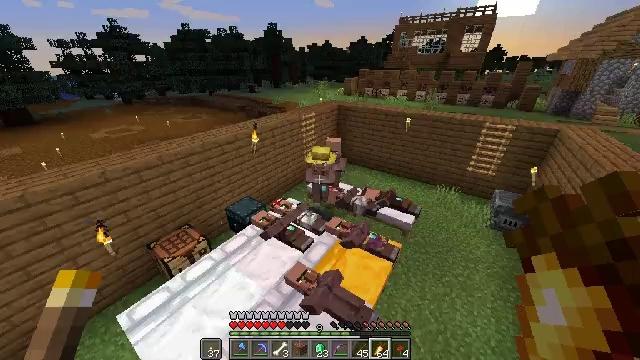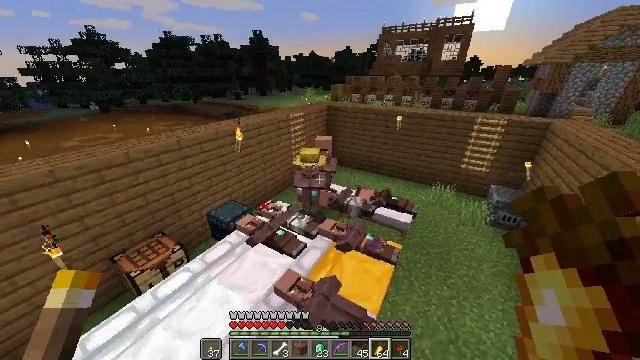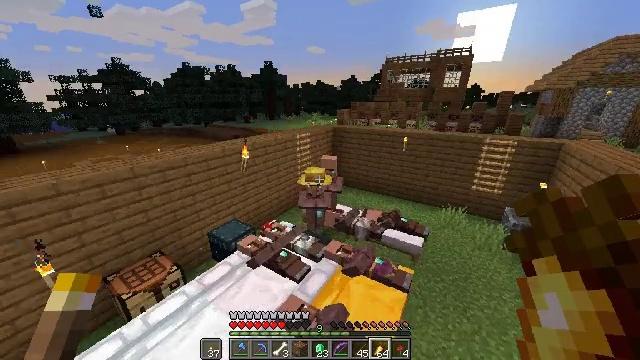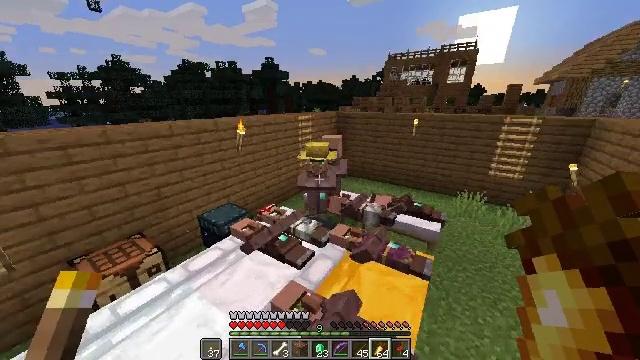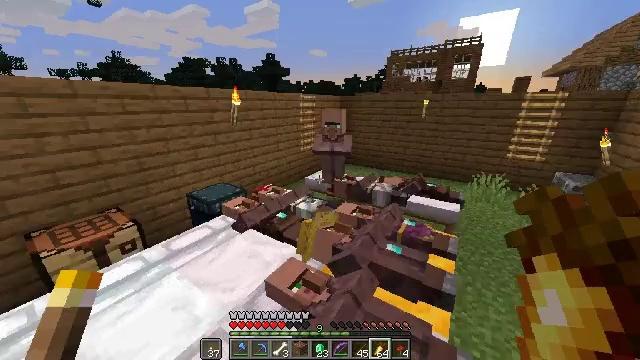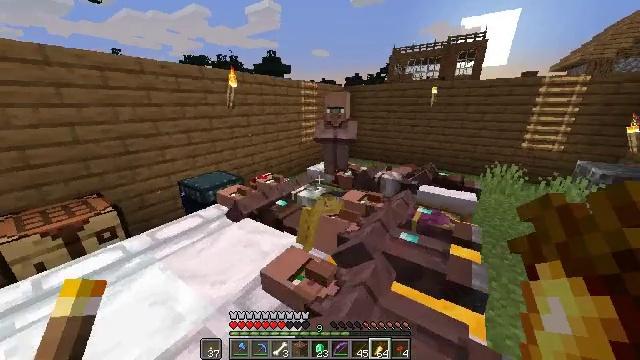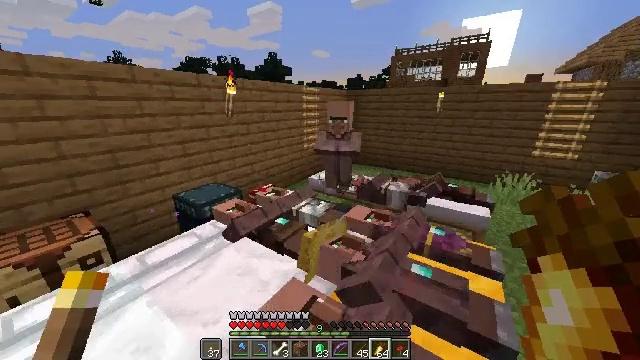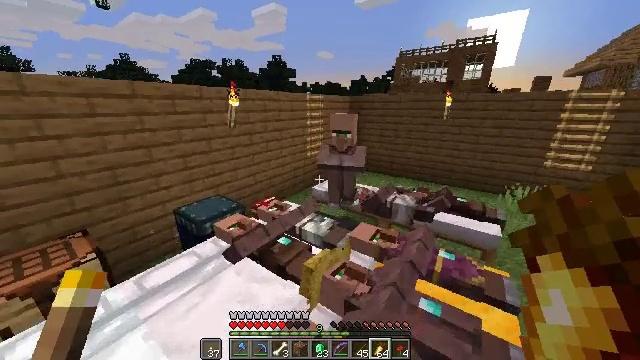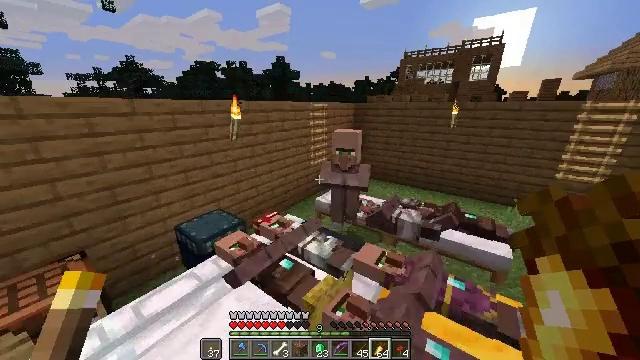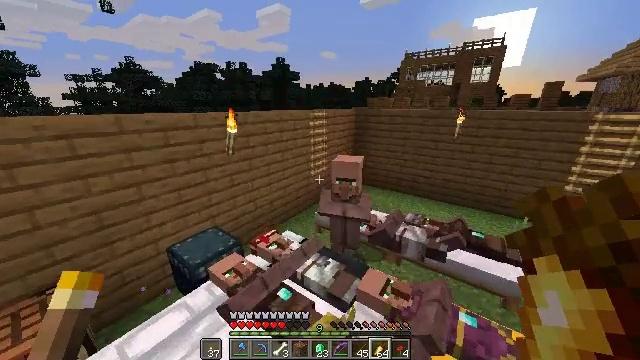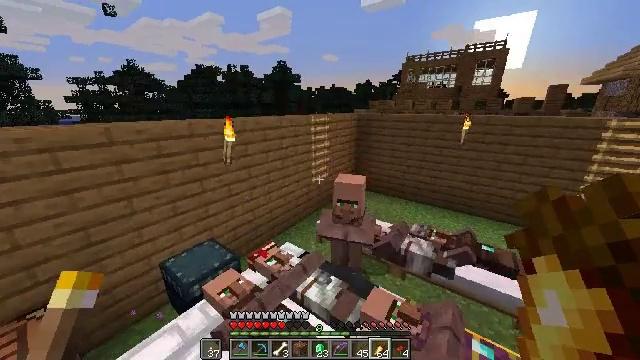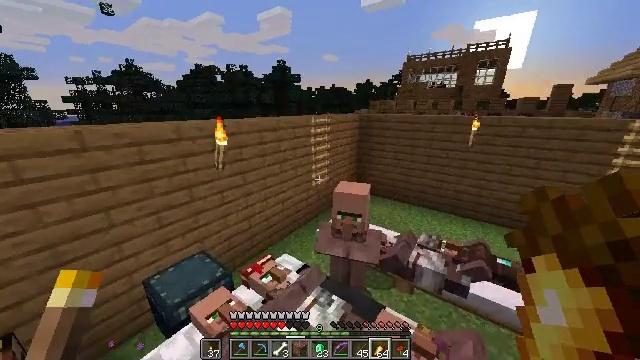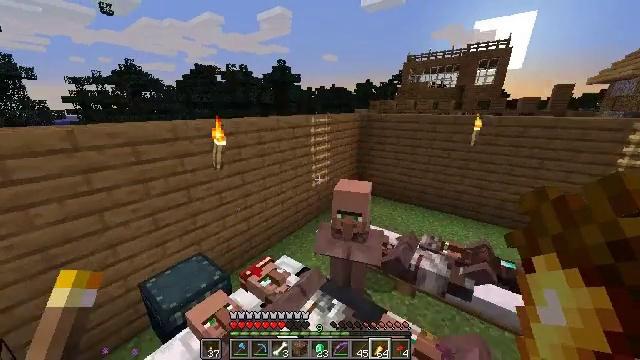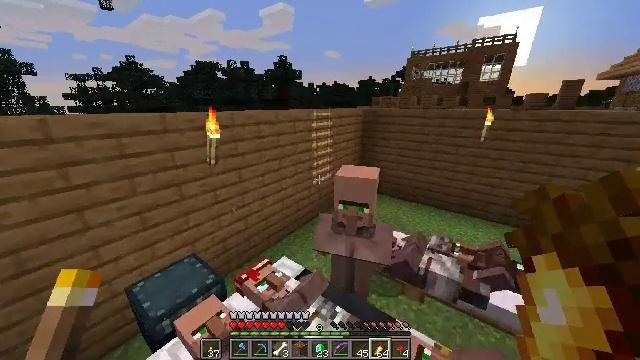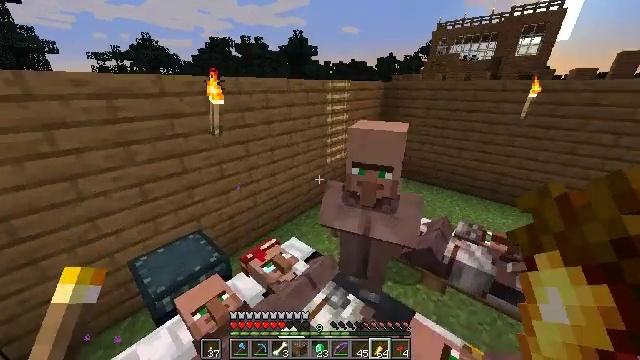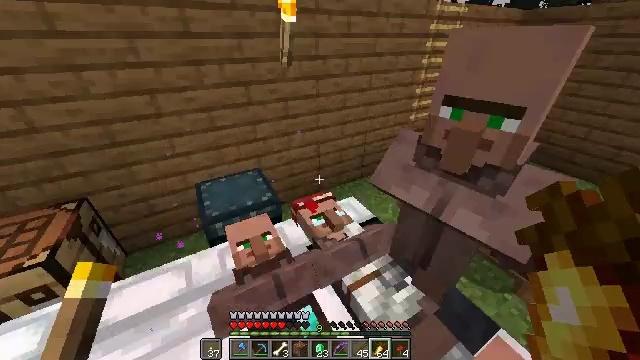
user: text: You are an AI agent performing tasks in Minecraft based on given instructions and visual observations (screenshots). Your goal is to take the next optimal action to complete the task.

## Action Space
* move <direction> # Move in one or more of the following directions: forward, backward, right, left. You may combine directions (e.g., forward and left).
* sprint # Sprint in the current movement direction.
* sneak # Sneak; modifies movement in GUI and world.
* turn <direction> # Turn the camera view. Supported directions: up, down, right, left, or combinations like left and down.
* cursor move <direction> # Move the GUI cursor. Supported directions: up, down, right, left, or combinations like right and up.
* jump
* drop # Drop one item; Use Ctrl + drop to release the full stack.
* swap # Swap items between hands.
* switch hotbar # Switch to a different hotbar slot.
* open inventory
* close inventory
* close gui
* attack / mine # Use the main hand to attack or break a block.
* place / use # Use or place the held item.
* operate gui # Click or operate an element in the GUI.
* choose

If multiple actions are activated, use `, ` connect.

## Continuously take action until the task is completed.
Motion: motion action
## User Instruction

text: Make a golden carrot with a carrot and gold nuggets.
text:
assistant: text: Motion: move forward, sprint
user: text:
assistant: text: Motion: move forward, turn left and up
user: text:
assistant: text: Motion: move forward
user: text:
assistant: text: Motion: move forward
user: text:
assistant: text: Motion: move forward
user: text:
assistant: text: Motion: move forward
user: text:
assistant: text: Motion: move forward
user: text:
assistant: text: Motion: move forward
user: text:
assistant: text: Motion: move forward
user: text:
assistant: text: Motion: move forward
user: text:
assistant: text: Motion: move forward
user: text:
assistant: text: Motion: move forward
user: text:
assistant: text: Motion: move forward
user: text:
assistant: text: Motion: turn left and down
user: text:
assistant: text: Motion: turn left and down
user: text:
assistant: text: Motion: turn left and down
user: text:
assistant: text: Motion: turn left and down
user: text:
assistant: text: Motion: turn right
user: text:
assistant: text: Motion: no_op
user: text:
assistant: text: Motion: move left
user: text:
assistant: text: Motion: move left, turn left
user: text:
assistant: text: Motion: move left, turn left and down
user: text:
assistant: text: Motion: move left, turn left and down
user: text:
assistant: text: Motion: move left, turn left
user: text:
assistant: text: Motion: move left, turn left
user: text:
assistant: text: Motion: move left
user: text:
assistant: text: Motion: move left
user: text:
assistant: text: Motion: move left
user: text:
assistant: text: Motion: turn left and down
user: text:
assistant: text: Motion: turn left